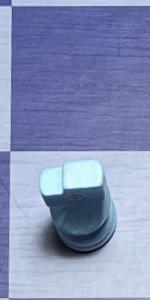
Label: Knight_White